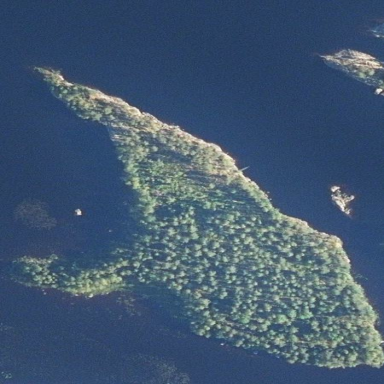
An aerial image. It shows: Islet.